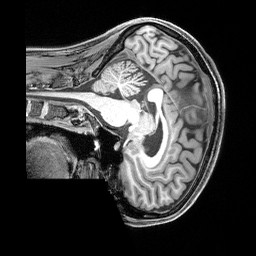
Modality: T1w
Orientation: sagittal
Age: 40
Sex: female
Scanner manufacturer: siemens
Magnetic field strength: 3 T
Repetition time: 2.4 s
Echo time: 0.00215 s